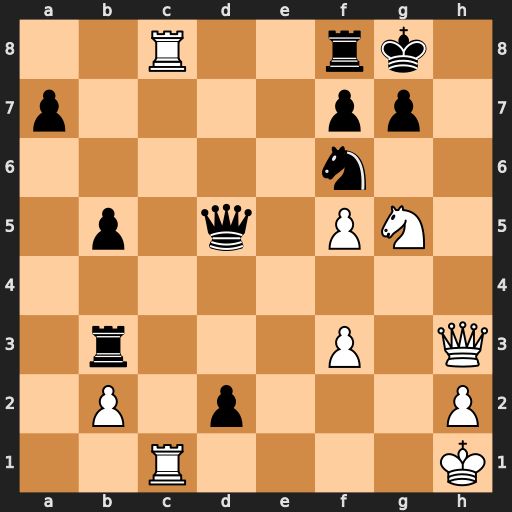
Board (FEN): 2R2rk1/p4pp1/5n2/1p1q1PN1/8/1r3P1Q/1P1p3P/2R4K
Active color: w
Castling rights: -
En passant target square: -
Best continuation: Qh8+ Kxh8 Rxf8+ Ng8 Rxg8+ Kxg8 Rc8+ Qd8 Rxd8#